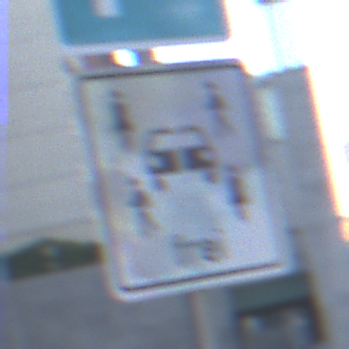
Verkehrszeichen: CarsharingfahrzeugeFrei
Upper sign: Parken
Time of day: SunriseSunset
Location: Outdoor (Urban)
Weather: Clear
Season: NotSpecified
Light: Natural